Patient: sex M, age 44
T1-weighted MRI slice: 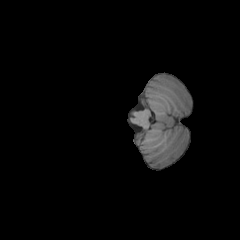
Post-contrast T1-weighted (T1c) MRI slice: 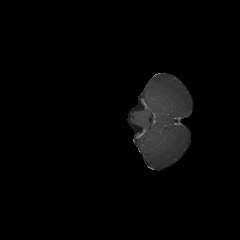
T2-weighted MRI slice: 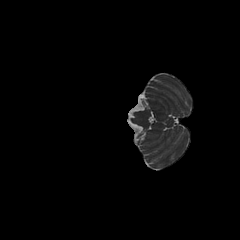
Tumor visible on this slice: no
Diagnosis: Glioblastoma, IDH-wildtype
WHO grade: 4